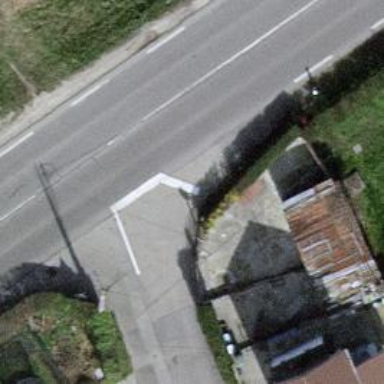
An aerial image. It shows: Post box is visible.